Interaction volume radius: 5 \u00c5
Interaction volume height: 35 \u00c5
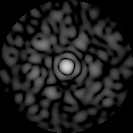
Disorder parameter: 0.7951